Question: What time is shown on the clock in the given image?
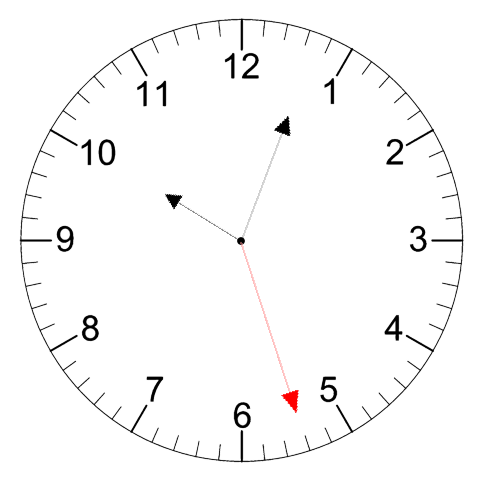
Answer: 10:03:27